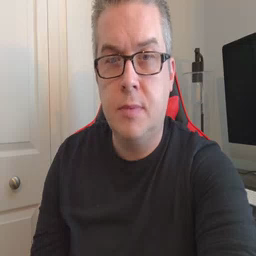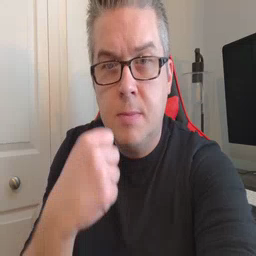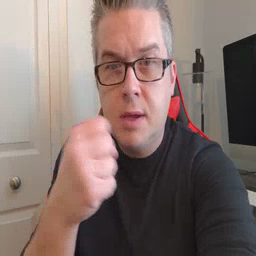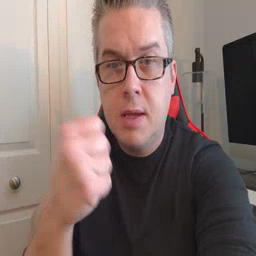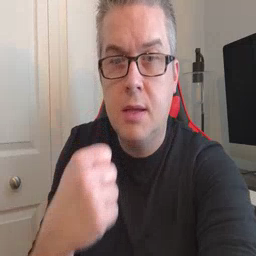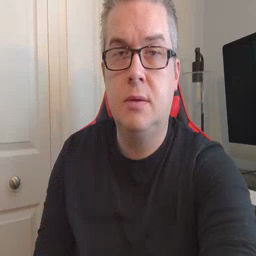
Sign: make